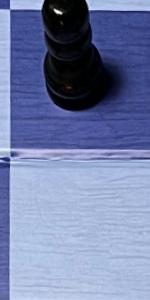
Label: Empty